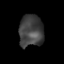
Tissue: lung
Cell type: T cells
Senescence score: 0.2344
Nuclear area (px): 755
Mean DAPI intensity: 66.081